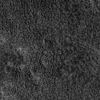
Atmospheric dust classification: not_dusty